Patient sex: M
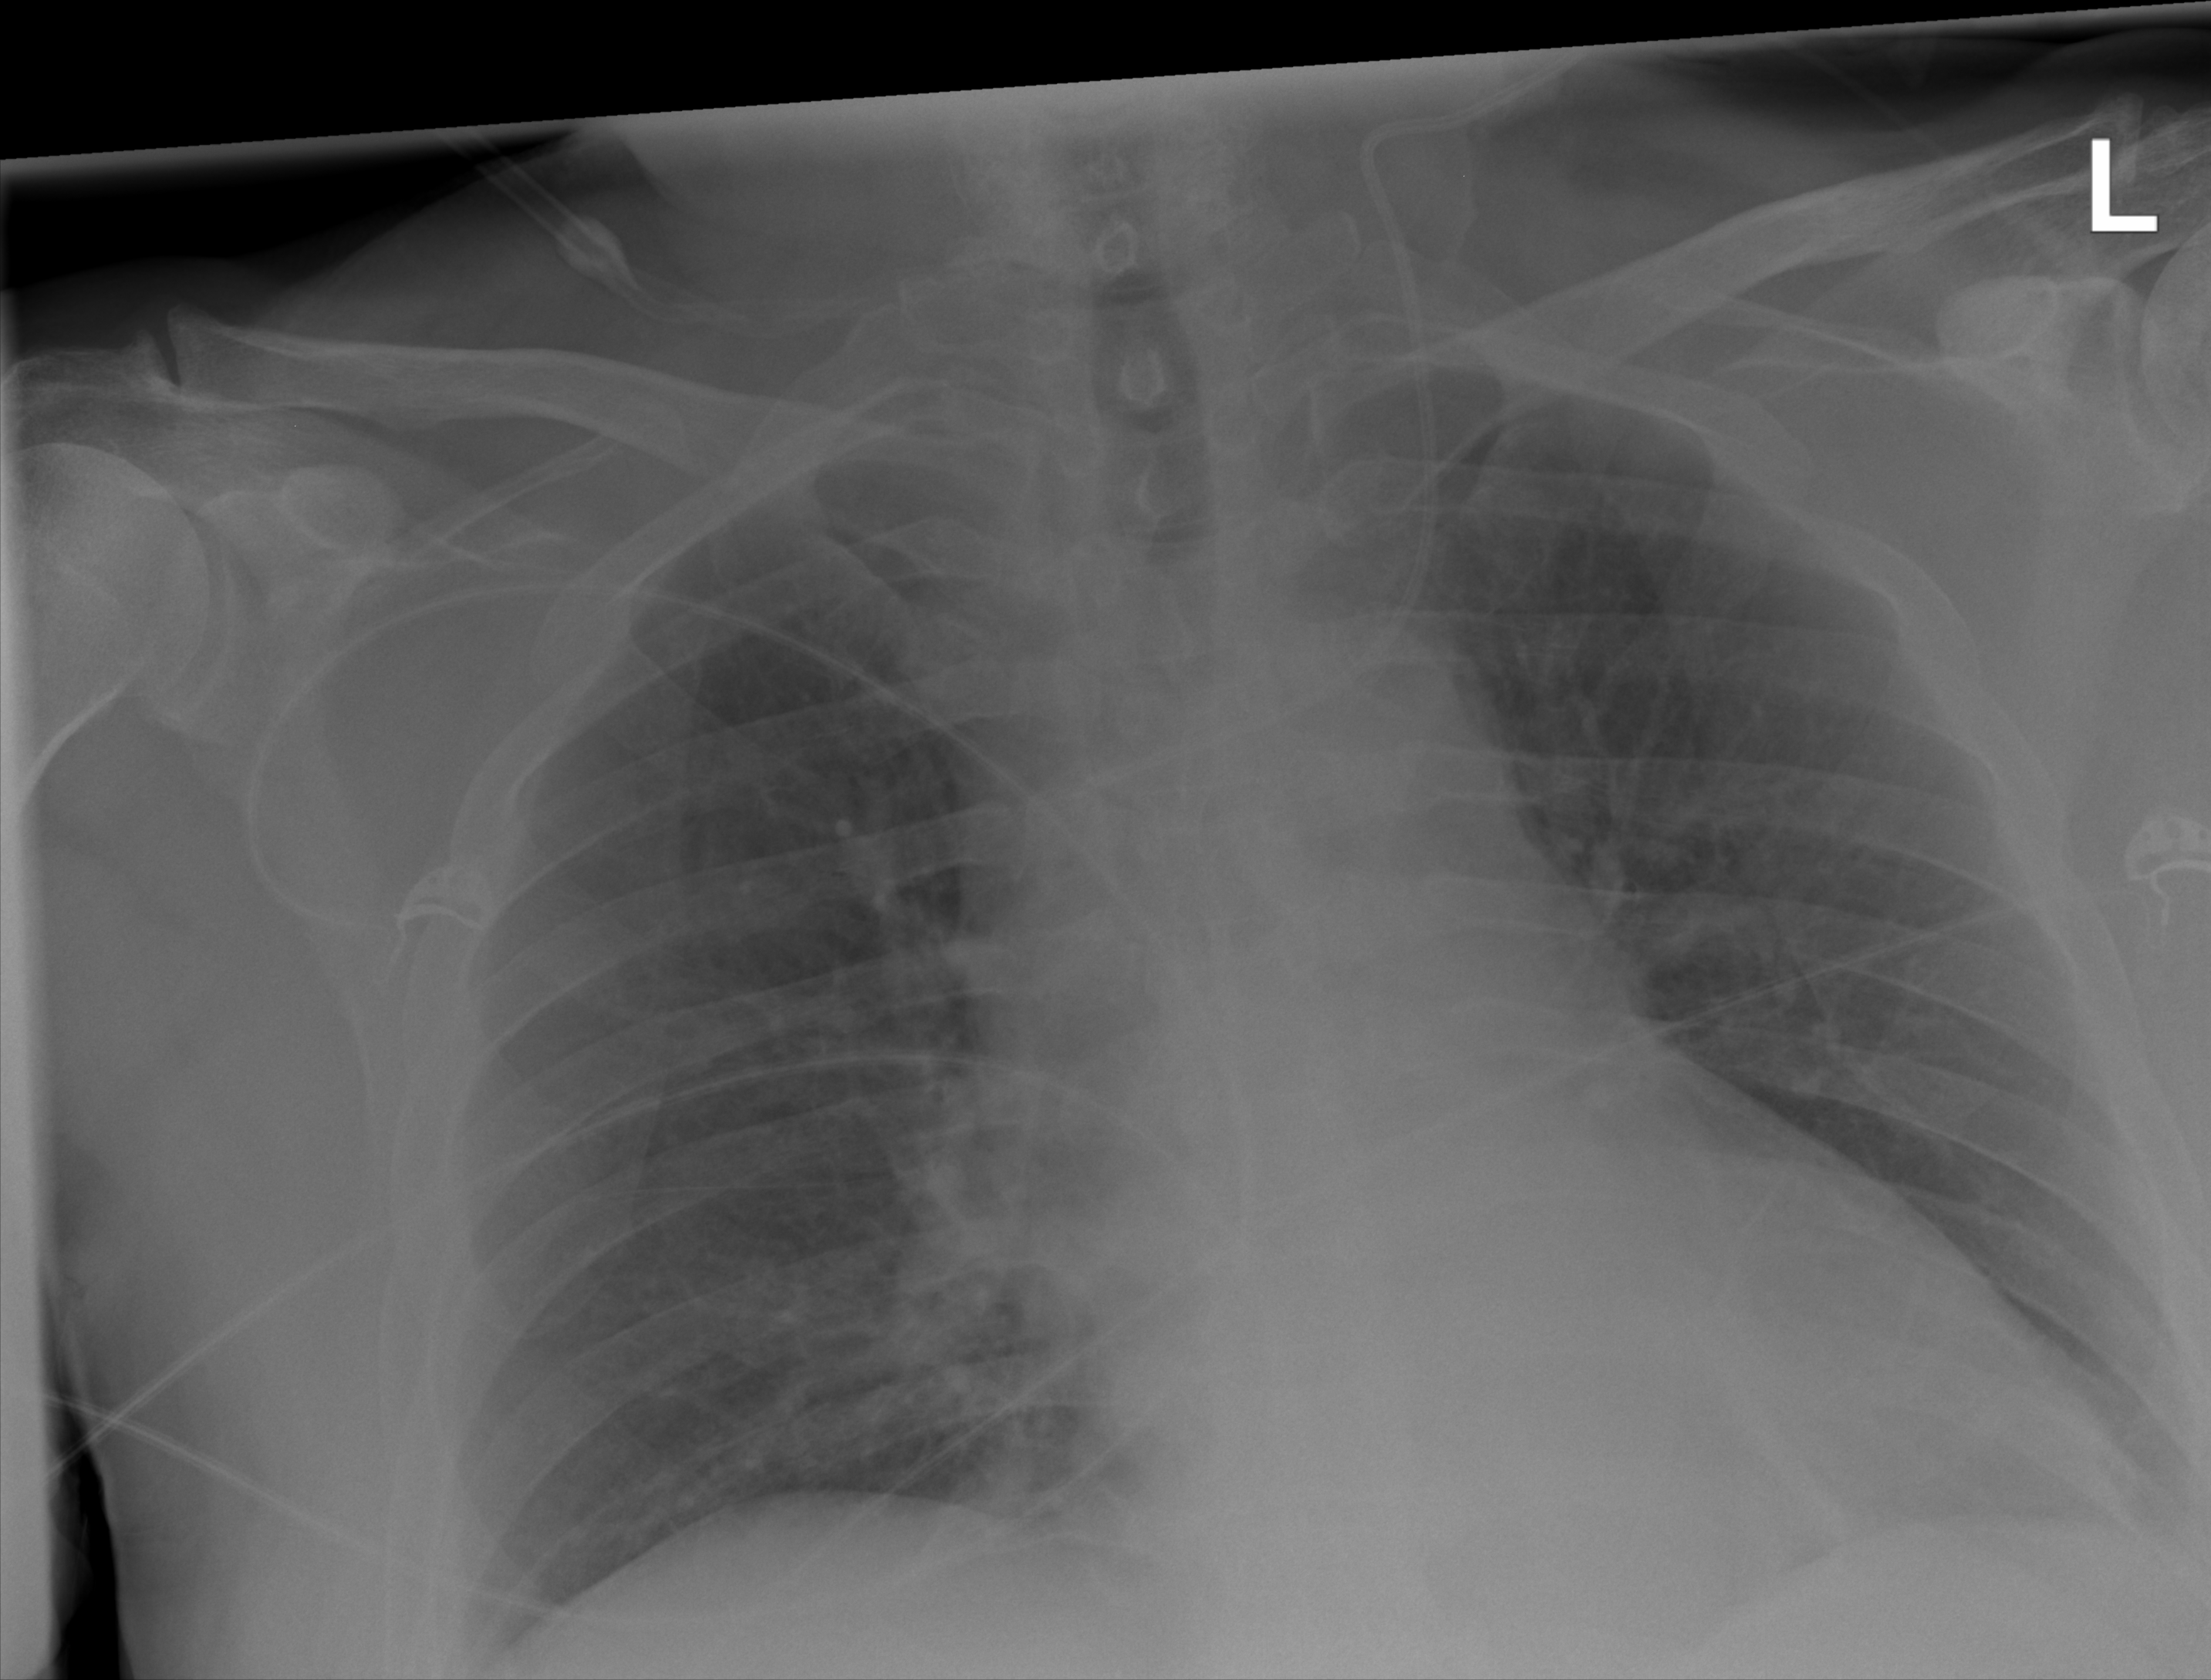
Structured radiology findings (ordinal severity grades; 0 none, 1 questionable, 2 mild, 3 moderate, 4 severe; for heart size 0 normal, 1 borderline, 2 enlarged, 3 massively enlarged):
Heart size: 2
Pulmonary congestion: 1
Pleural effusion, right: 0
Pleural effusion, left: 1
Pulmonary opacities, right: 0
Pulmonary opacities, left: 0
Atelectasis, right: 0
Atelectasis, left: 2